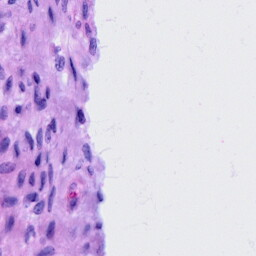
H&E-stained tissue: Cervix